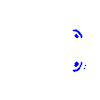
Particle: electron